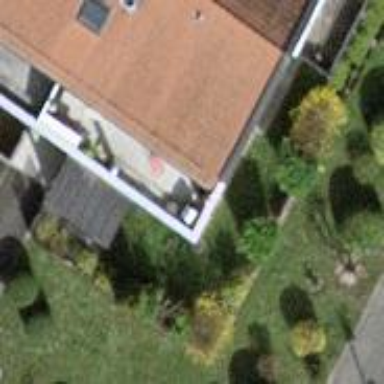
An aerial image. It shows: Garden enclosed by fence.